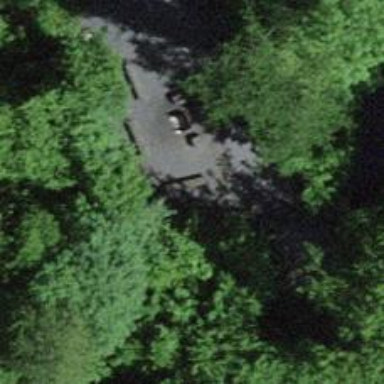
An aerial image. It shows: Brown bench.